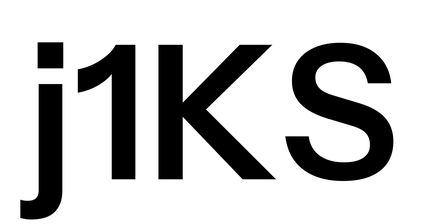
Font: InstrumentSans_SemiBold